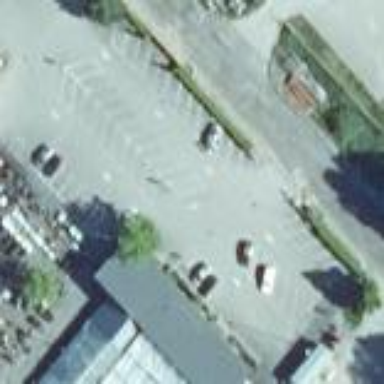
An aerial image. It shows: Parking area.